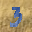
Label: 3